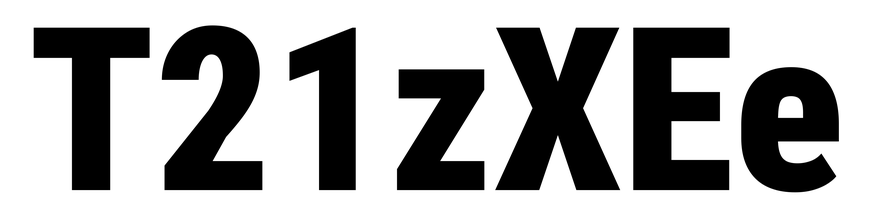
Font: Roboto_Condensed_Black